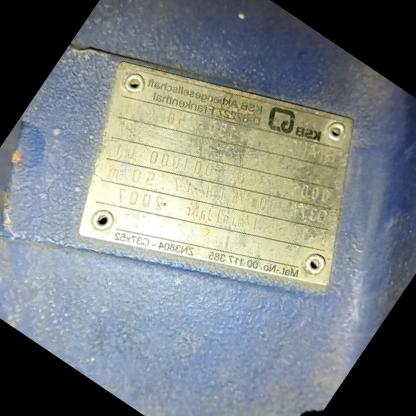
Klasa: tabliczka-znamionowa